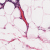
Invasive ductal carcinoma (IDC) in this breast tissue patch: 0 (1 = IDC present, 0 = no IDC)